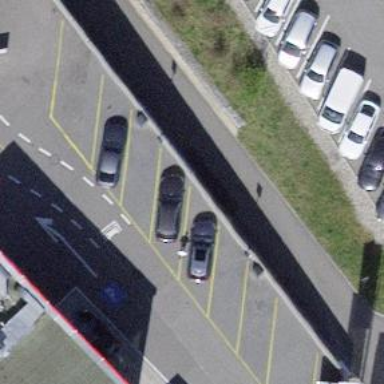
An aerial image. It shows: Charging station.